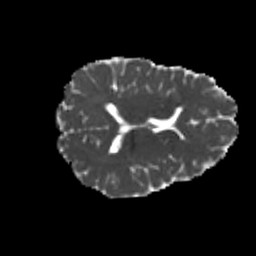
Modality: MD
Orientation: axial
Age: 23
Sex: female
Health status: healthy
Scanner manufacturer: philips
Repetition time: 7.391 s
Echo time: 0.08599 s